Question: What is the reading of the measurement in the image?
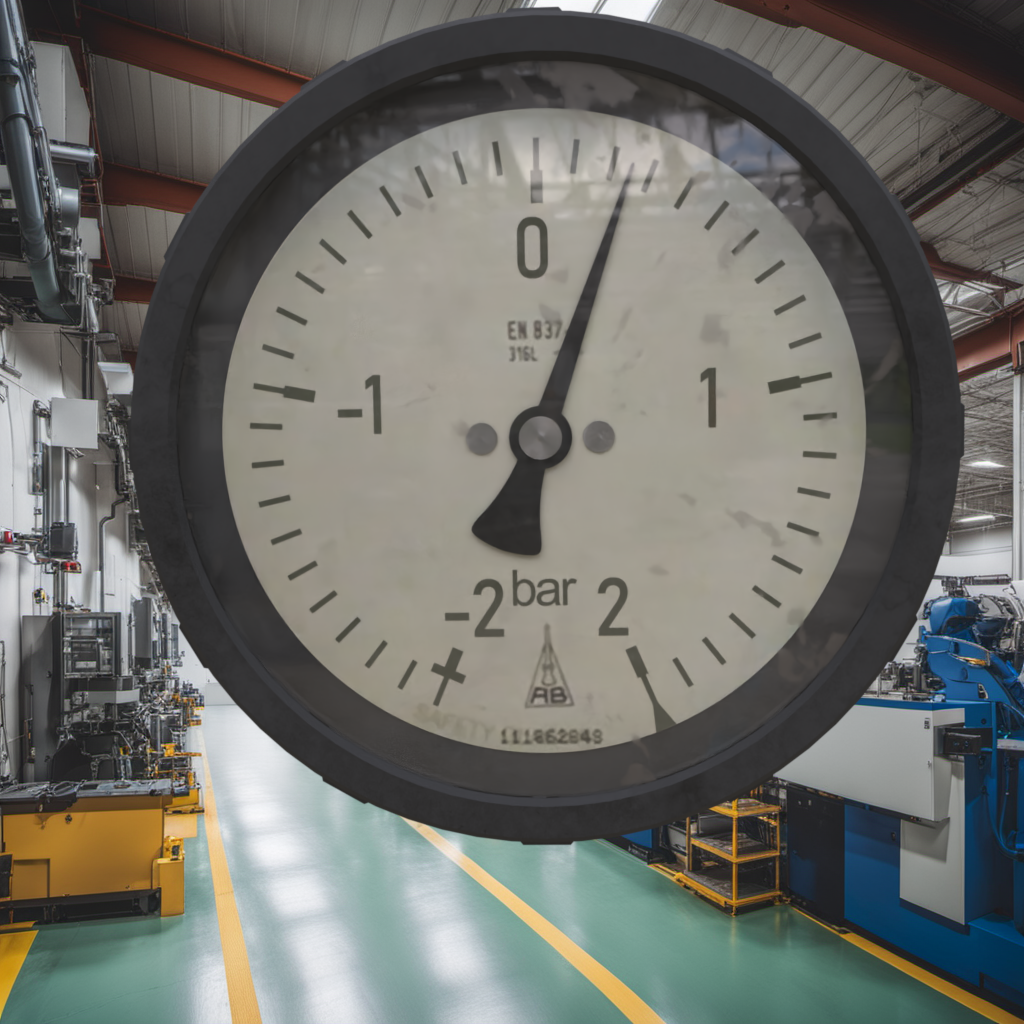
Answer: The result is 0.26
Question: What is the reading range of this measurement?
Answer: The range is from -2 to 2
Question: What is the minimum and maximum reading range of the measurement in the image?
Answer: The minimum value is -2 and the maximum value is 2